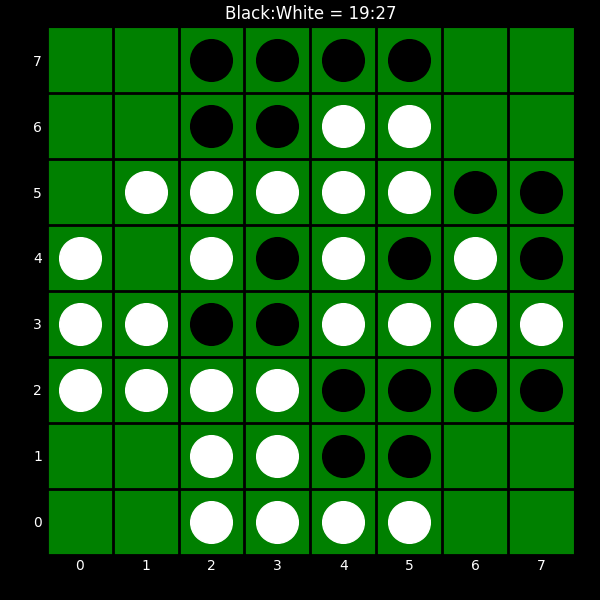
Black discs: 19
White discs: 27